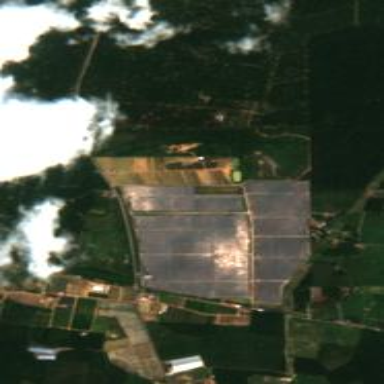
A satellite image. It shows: Solar photovoltaic panel power plant generating electricity.